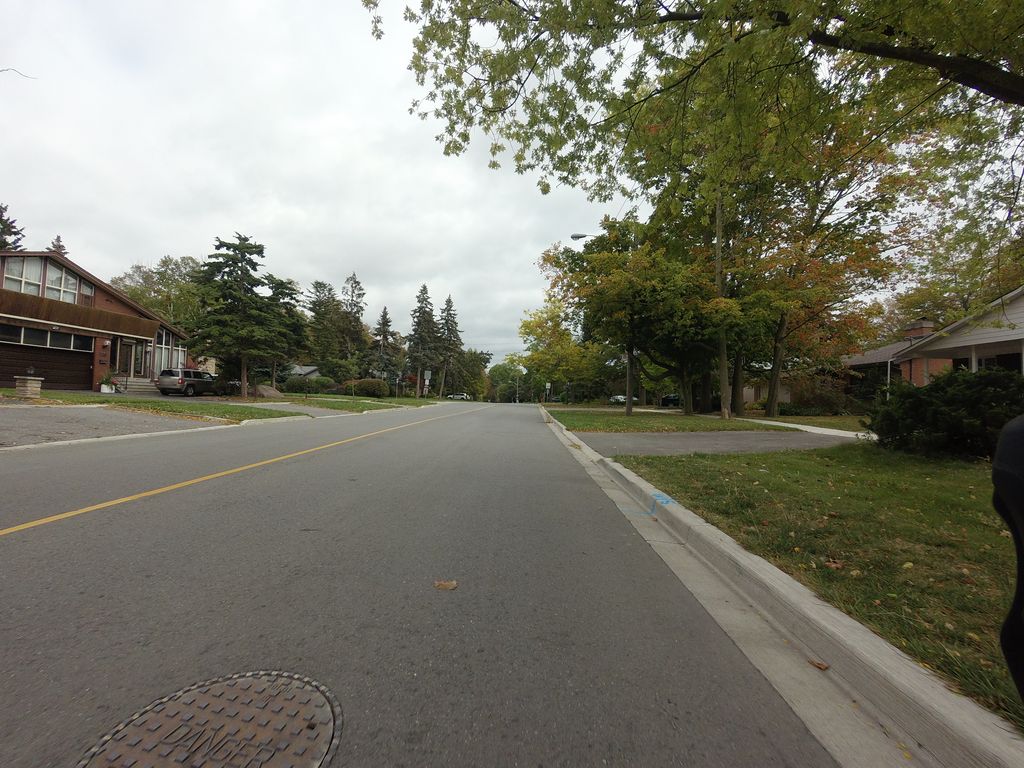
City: toronto